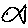
Label: fish